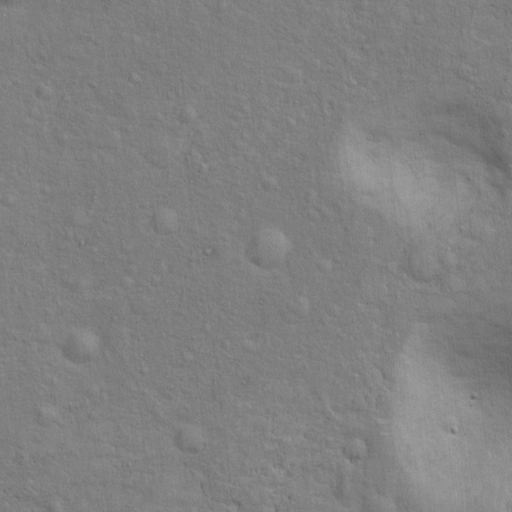
Classes present: Background, Cone